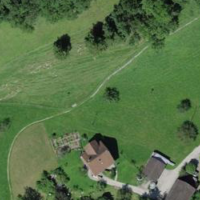
EUNIS habitat code: 24
Species observed at this site:
Ribes nigrum